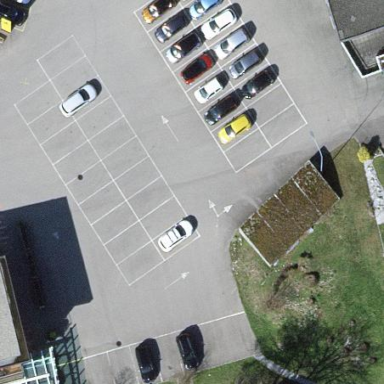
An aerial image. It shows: Parking area with asphalt surface.